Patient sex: F
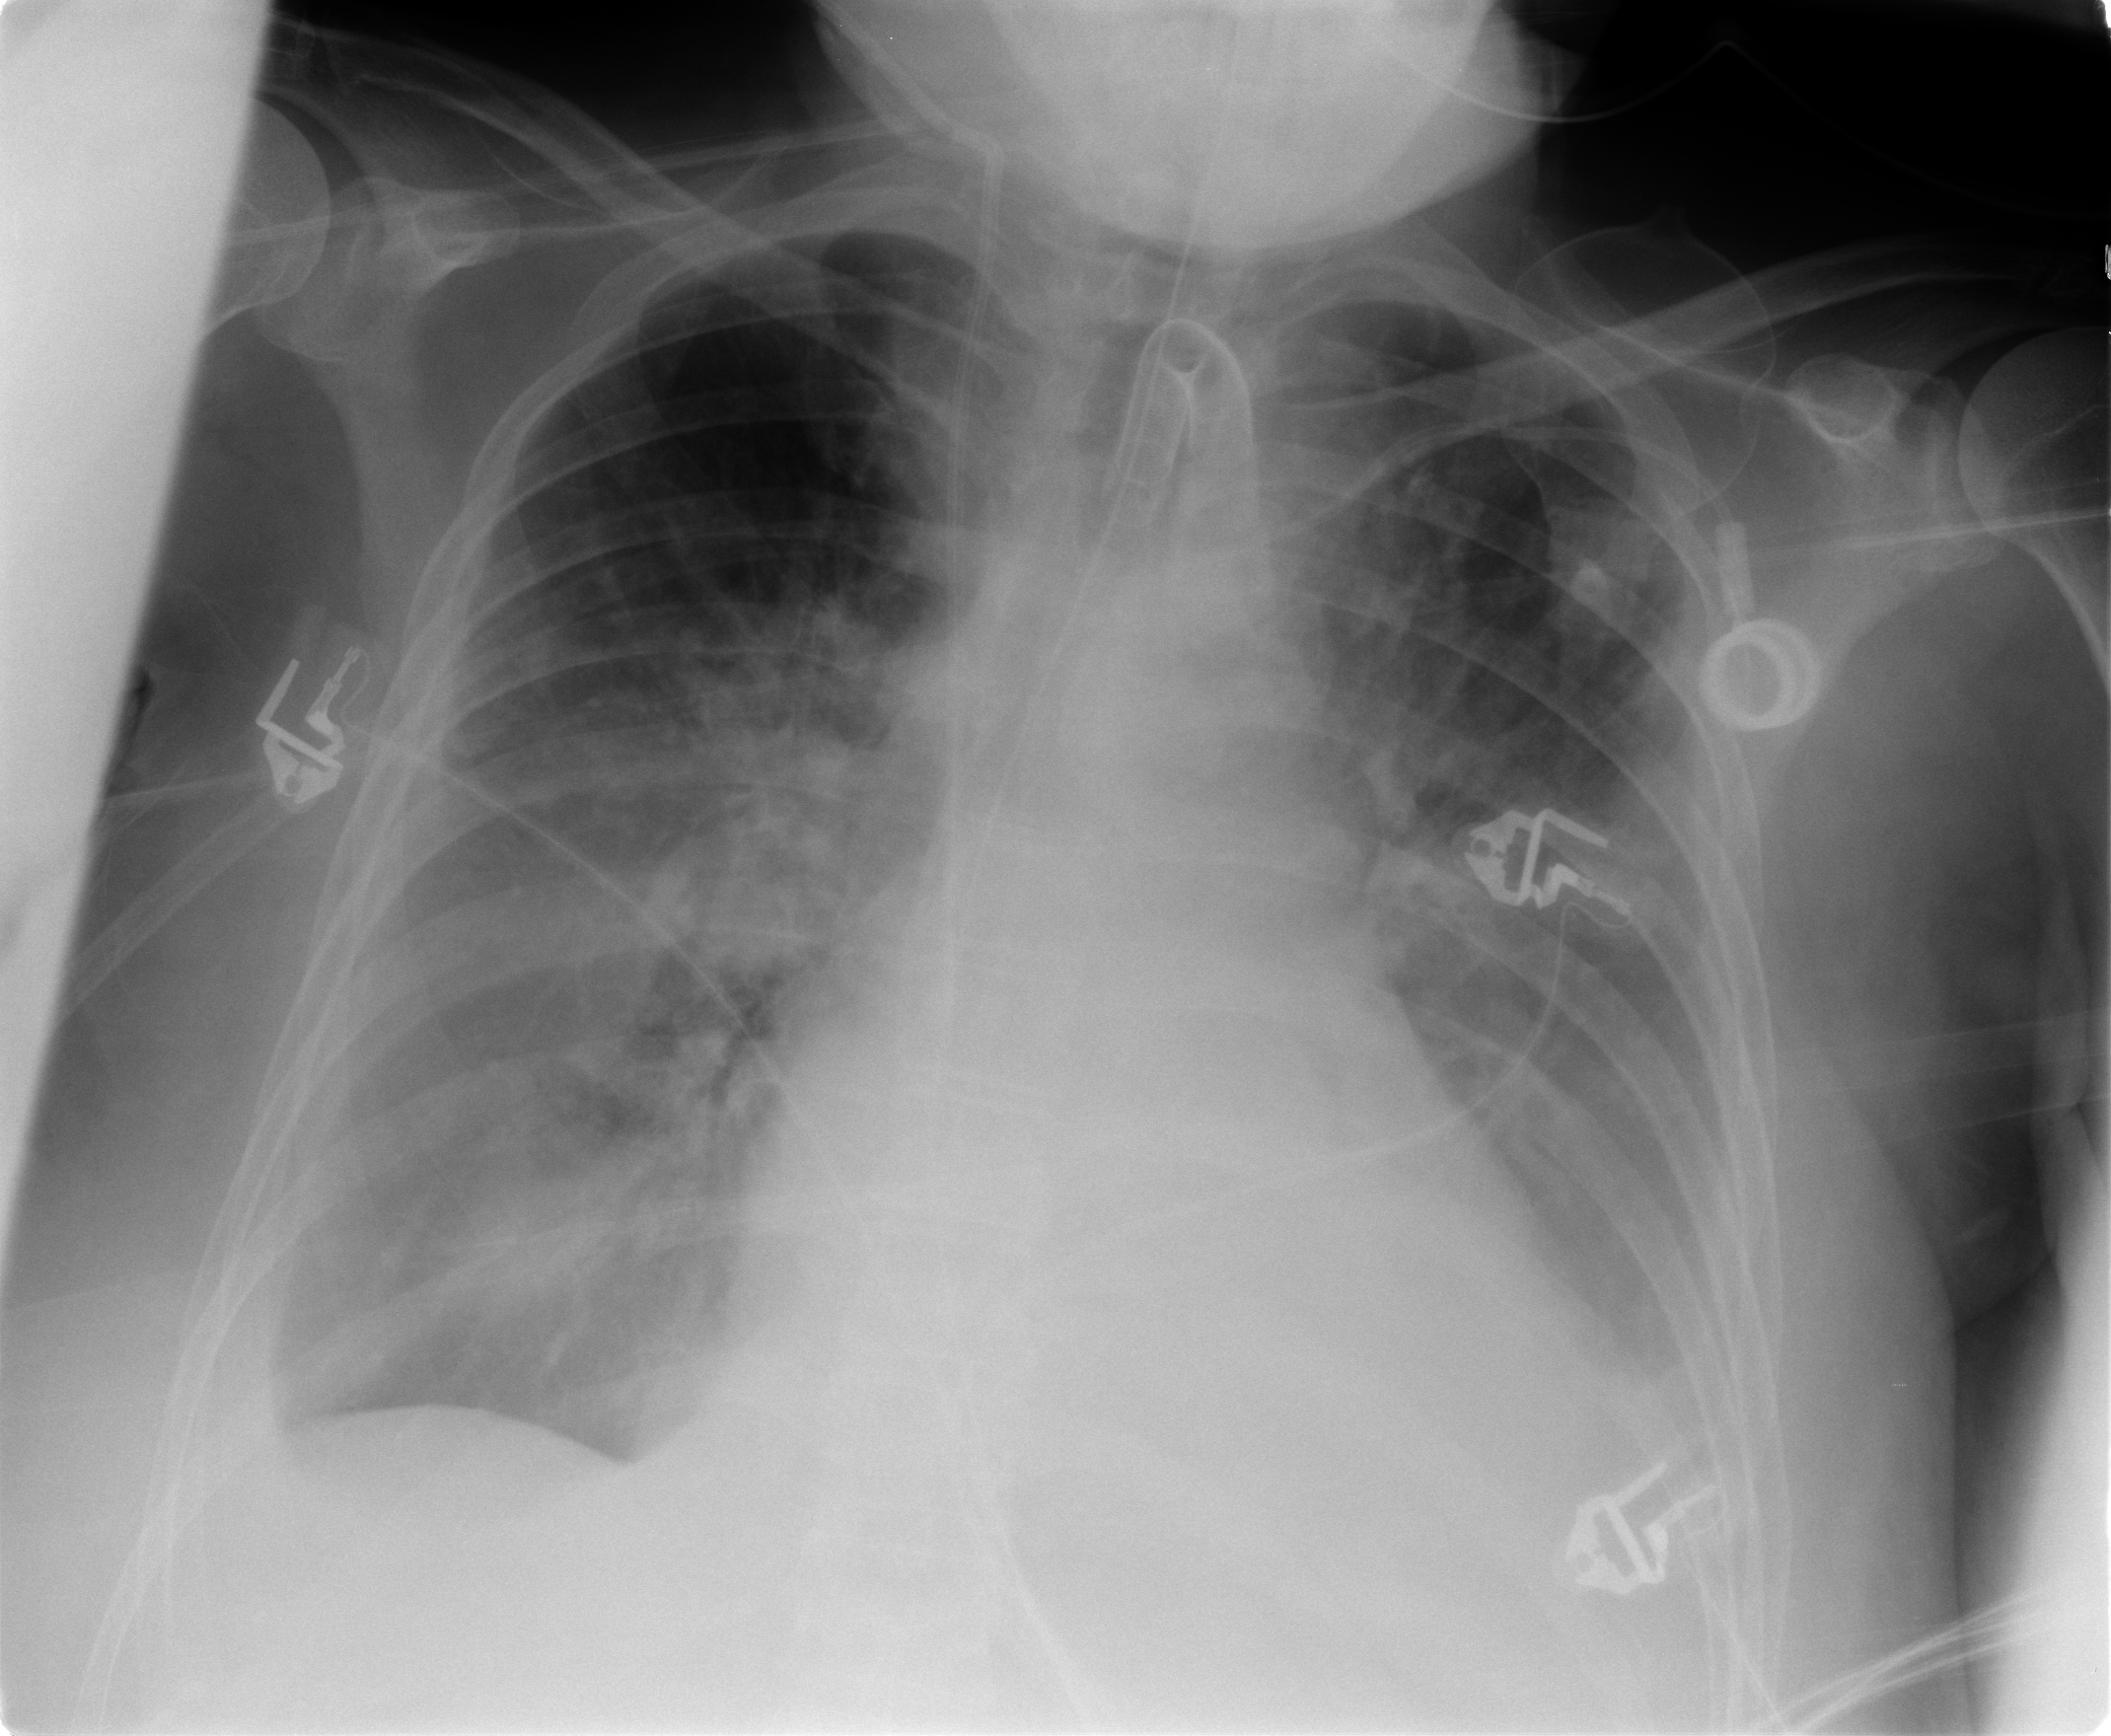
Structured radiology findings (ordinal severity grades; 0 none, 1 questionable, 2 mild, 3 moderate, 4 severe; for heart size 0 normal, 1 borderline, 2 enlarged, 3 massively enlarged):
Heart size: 2
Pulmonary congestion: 3
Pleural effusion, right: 2
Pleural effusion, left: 2
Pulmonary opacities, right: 2
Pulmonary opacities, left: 1
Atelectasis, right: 2
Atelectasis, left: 2